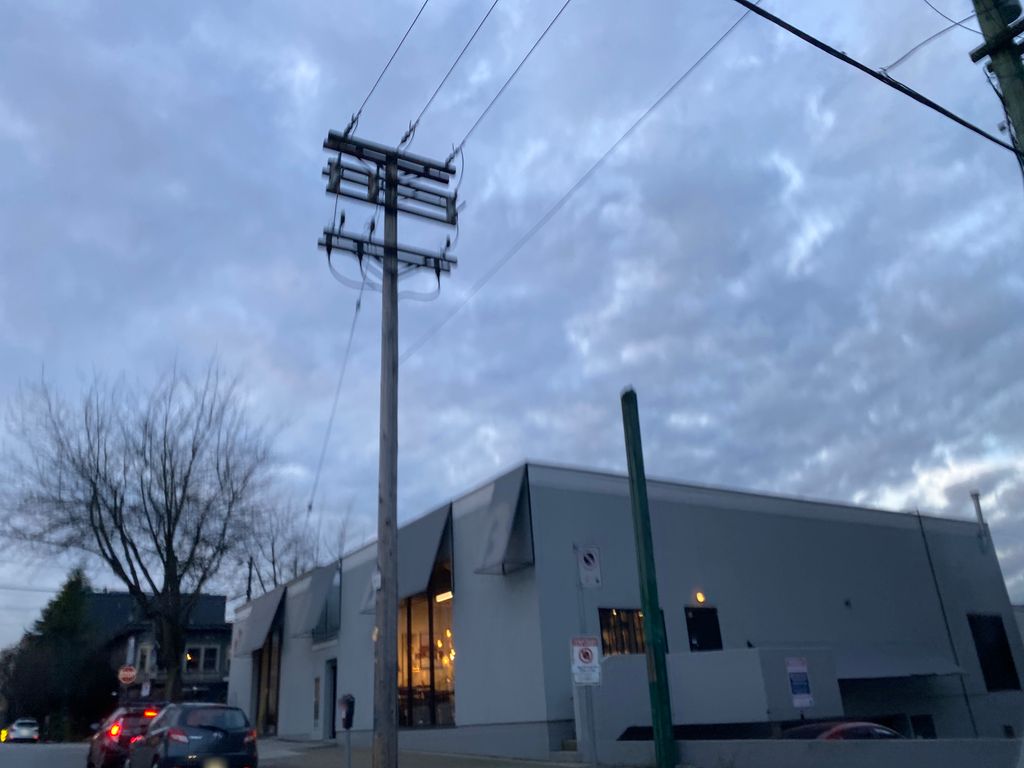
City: vancouver